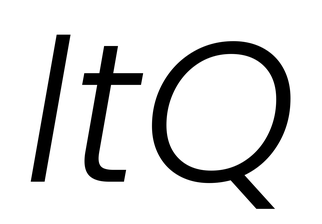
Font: Poppins-LightItalic